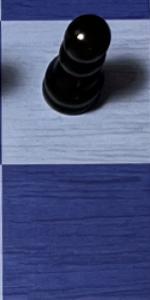
Label: Empty